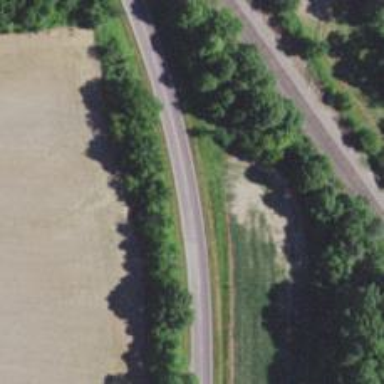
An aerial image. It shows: Asphalt road classified as tertiary.